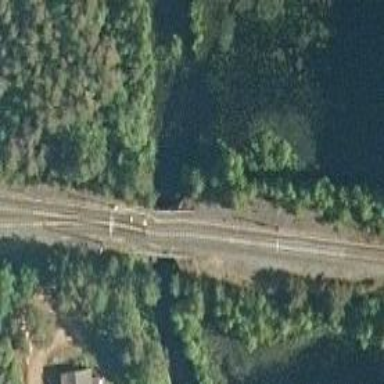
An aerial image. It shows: Bridge carrying continuous electrified railway tracks with contact line.